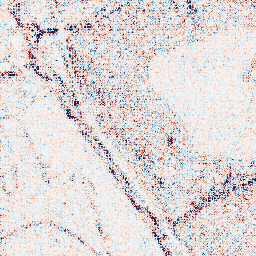
Category: wavelet
Decomposition family: wavelet_biorthogonal
Decomposition parameters: wavelet: bior5.5
level: 1
Upsampling method: regularized
Upsampling parameters: scale: 4
lambda_reg: 0.001
Upsampling scale: 4